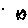
Label: fish